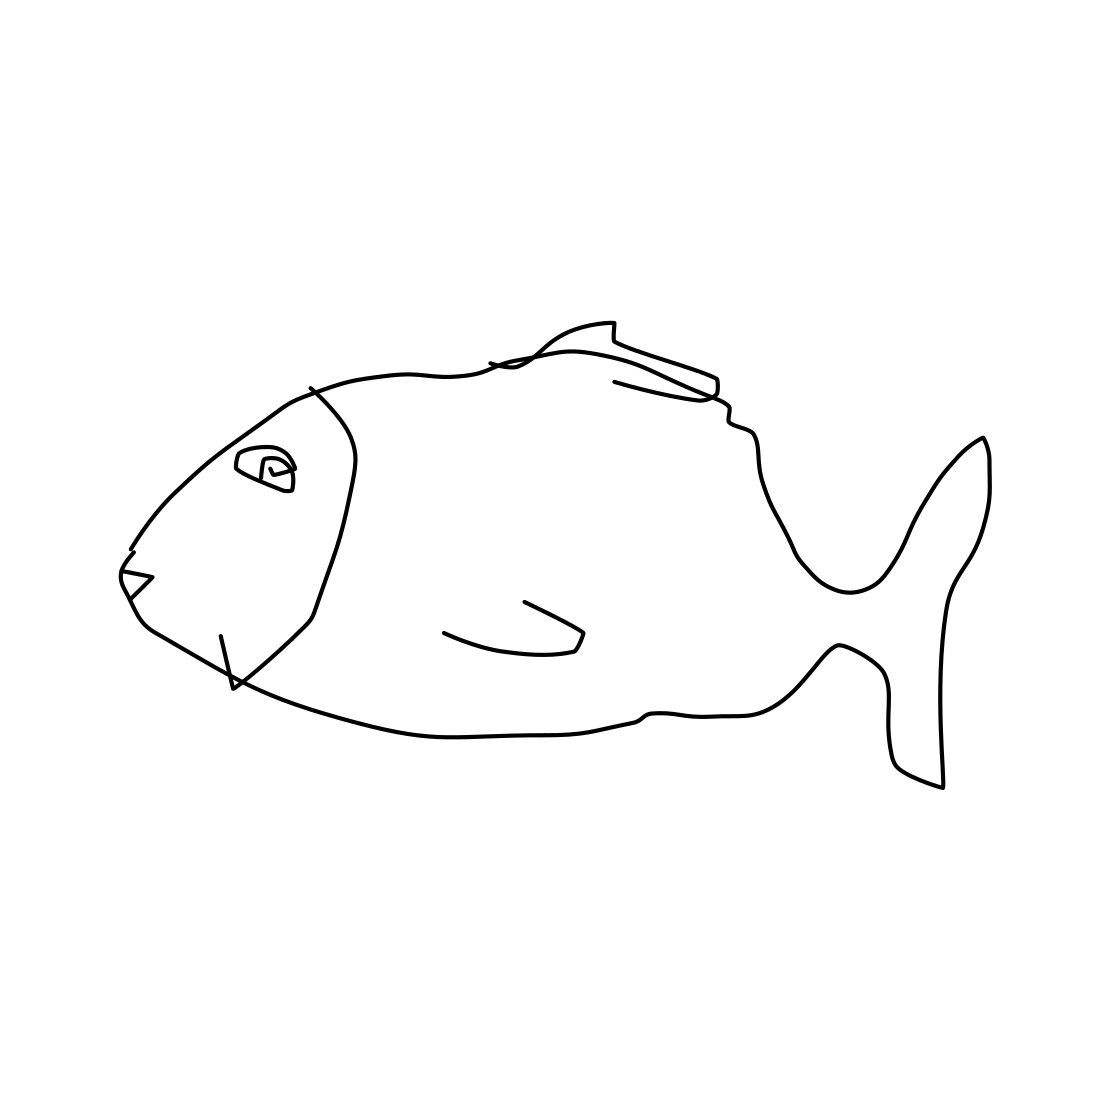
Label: fish